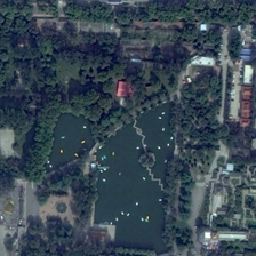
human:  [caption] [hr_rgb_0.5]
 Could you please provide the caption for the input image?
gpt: The playground is near the road surrounded by lush trees.

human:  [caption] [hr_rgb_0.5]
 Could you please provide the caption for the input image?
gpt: The playground is near the road, surrounded by thick trees.

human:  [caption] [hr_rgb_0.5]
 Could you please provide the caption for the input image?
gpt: The playground is close to the street, surrounded by lush trees.

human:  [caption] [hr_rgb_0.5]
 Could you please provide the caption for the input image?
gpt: The nearby playground is surrounded by thick trees.

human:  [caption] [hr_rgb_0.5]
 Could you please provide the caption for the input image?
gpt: many facilities and water parks are in the playground .